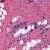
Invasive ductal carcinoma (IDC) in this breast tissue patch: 0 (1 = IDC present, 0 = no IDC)